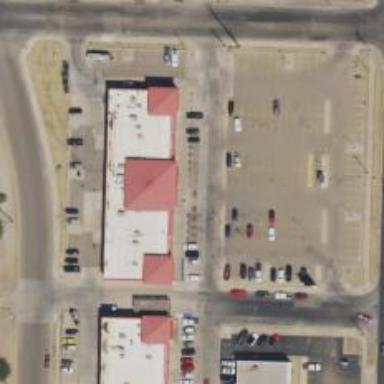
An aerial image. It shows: Parking space.